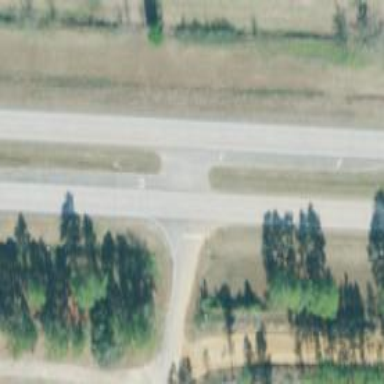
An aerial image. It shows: Dual carriageway expressway with trunk highway designation.